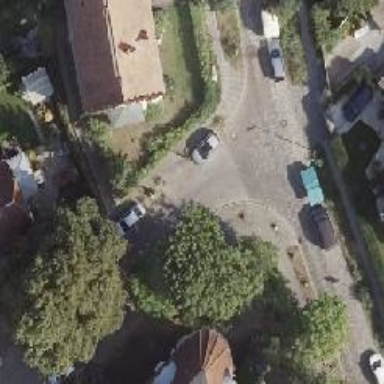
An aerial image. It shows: Residential road made of concrete plates.